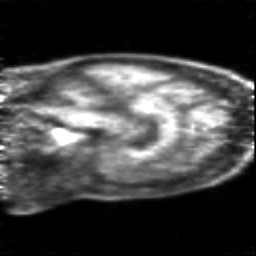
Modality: PET
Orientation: sagittal
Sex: female
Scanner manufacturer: siemens